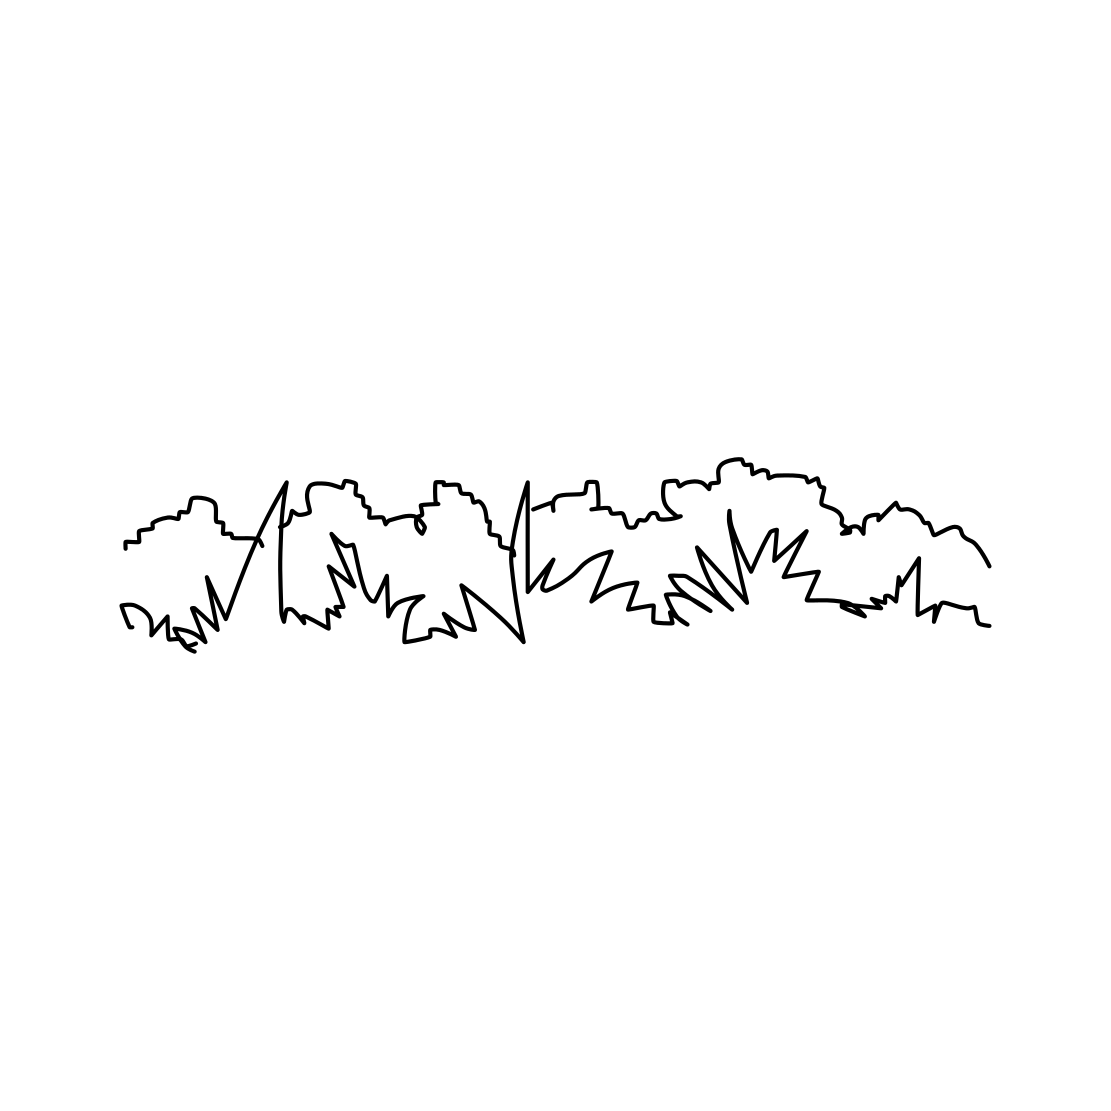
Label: bush